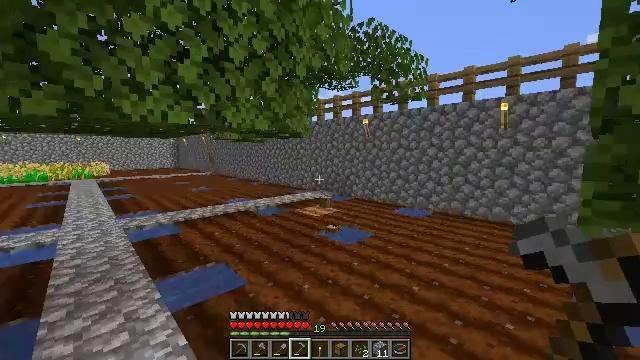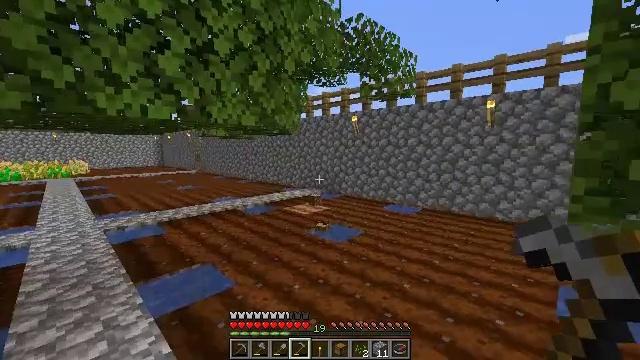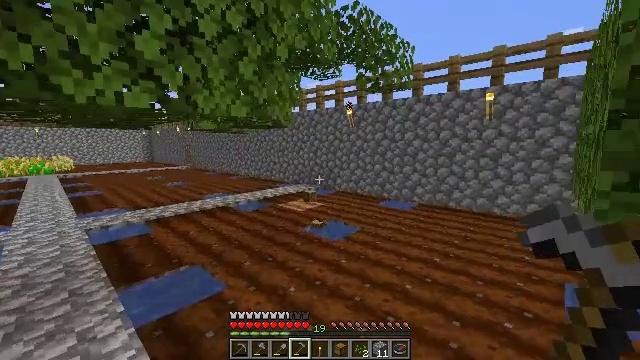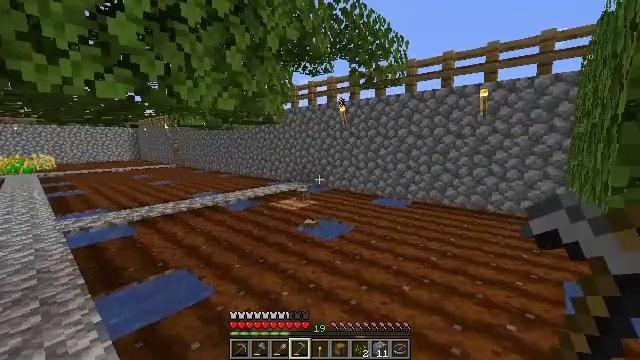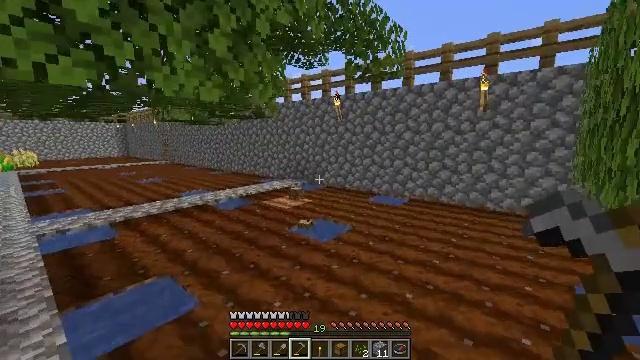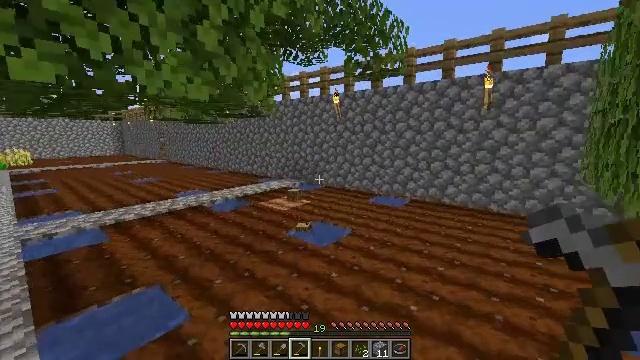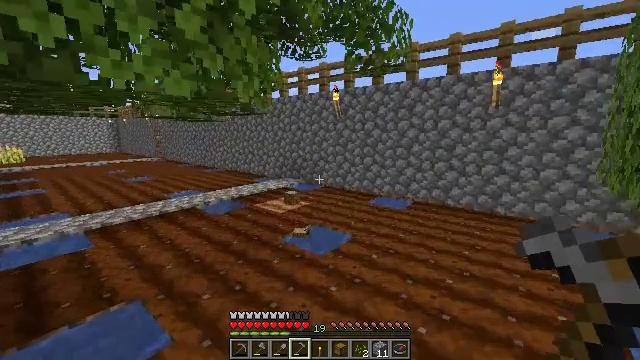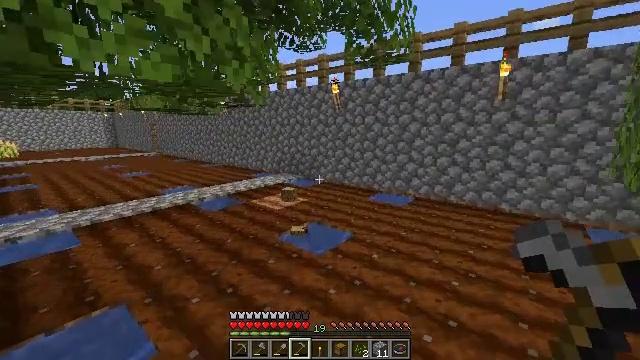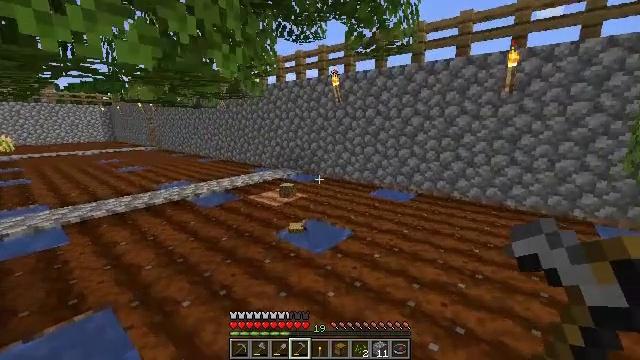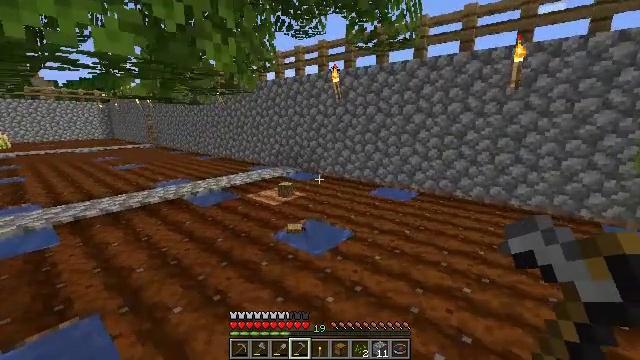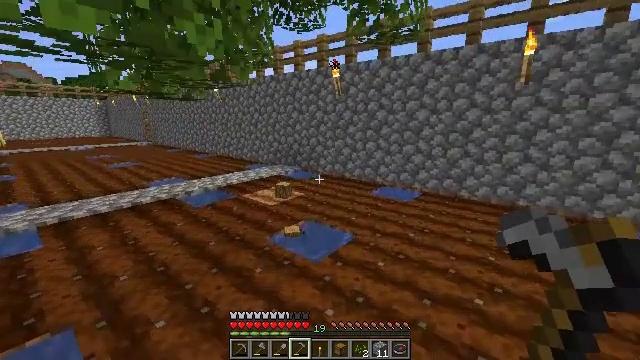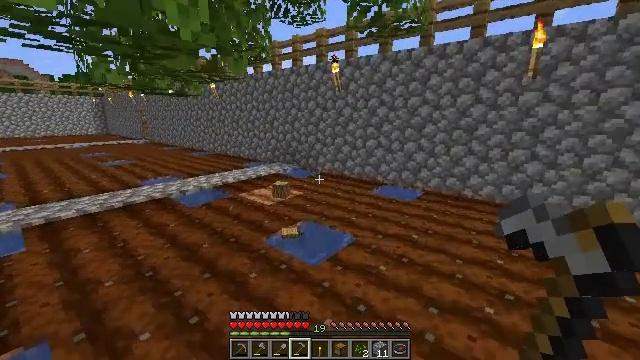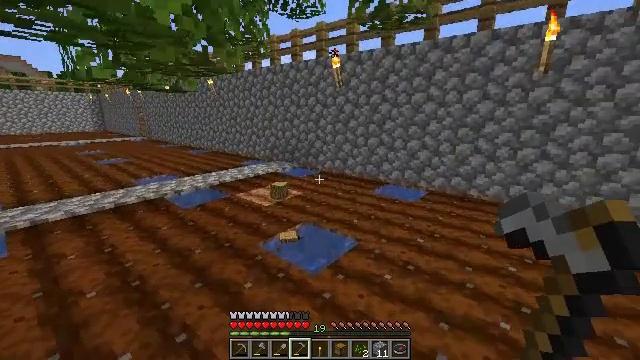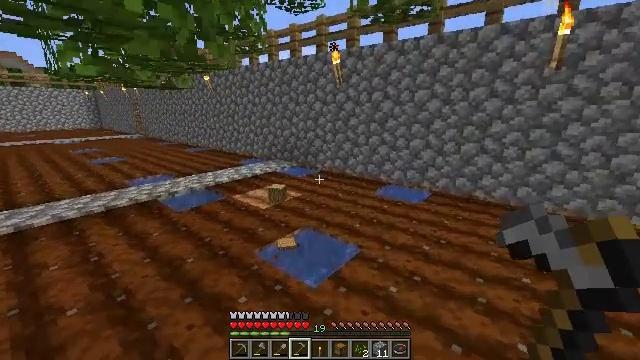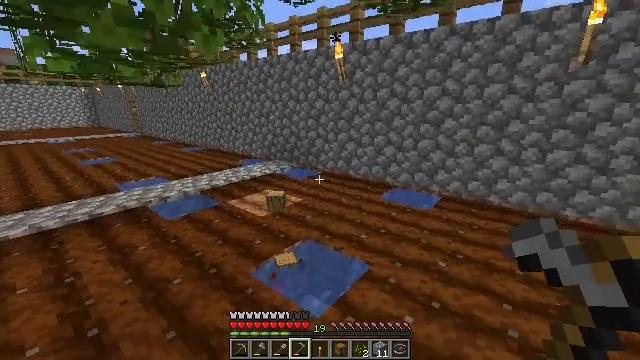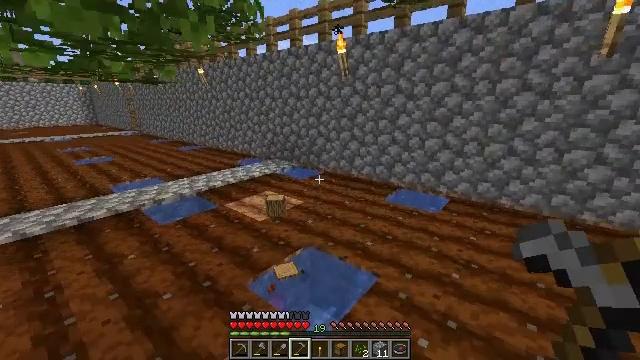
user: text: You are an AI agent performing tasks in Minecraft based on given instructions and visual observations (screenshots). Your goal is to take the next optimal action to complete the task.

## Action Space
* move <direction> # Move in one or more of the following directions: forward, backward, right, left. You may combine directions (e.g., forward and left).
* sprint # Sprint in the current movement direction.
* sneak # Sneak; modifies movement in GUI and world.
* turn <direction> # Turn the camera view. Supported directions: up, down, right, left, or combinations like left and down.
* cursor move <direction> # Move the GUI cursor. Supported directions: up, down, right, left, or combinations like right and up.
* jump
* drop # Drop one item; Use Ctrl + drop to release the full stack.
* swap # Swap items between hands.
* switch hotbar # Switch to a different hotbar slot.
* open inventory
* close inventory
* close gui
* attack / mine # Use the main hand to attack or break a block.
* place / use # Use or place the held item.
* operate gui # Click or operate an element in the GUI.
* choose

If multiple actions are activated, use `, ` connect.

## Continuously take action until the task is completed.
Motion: motion action
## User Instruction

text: Gather the oxeye daisy for crafting.
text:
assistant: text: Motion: move forward, turn right
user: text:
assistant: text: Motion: move forward, turn right and down
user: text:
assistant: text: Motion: move forward, turn right
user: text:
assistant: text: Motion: move forward, turn right
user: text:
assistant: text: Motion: move forward
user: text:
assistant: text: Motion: move forward
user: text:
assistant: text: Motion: move forward, turn down
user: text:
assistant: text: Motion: move forward, turn down
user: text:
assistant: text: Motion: move forward
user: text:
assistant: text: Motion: move forward
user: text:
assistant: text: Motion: move forward
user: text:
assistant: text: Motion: move forward
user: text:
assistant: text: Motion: move forward
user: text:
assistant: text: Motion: move forward
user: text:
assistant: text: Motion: move forward
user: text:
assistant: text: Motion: move forward
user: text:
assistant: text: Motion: move forward
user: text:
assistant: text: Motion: move forward
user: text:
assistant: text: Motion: move forward, turn left
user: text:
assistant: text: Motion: move forward, turn left
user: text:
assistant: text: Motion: move forward, turn left
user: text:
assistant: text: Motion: move forward
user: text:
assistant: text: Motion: move forward
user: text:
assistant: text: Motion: move forward
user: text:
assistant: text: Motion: move forward
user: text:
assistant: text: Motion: move forward
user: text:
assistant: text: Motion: move forward
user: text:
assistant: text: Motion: move forward
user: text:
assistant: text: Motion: move forward
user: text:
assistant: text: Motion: move forward, turn left